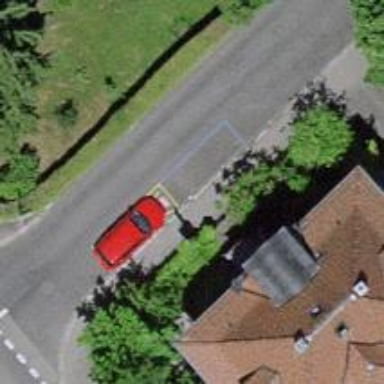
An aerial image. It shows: Car-sharing service available at this location.